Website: lowes
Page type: billing-address
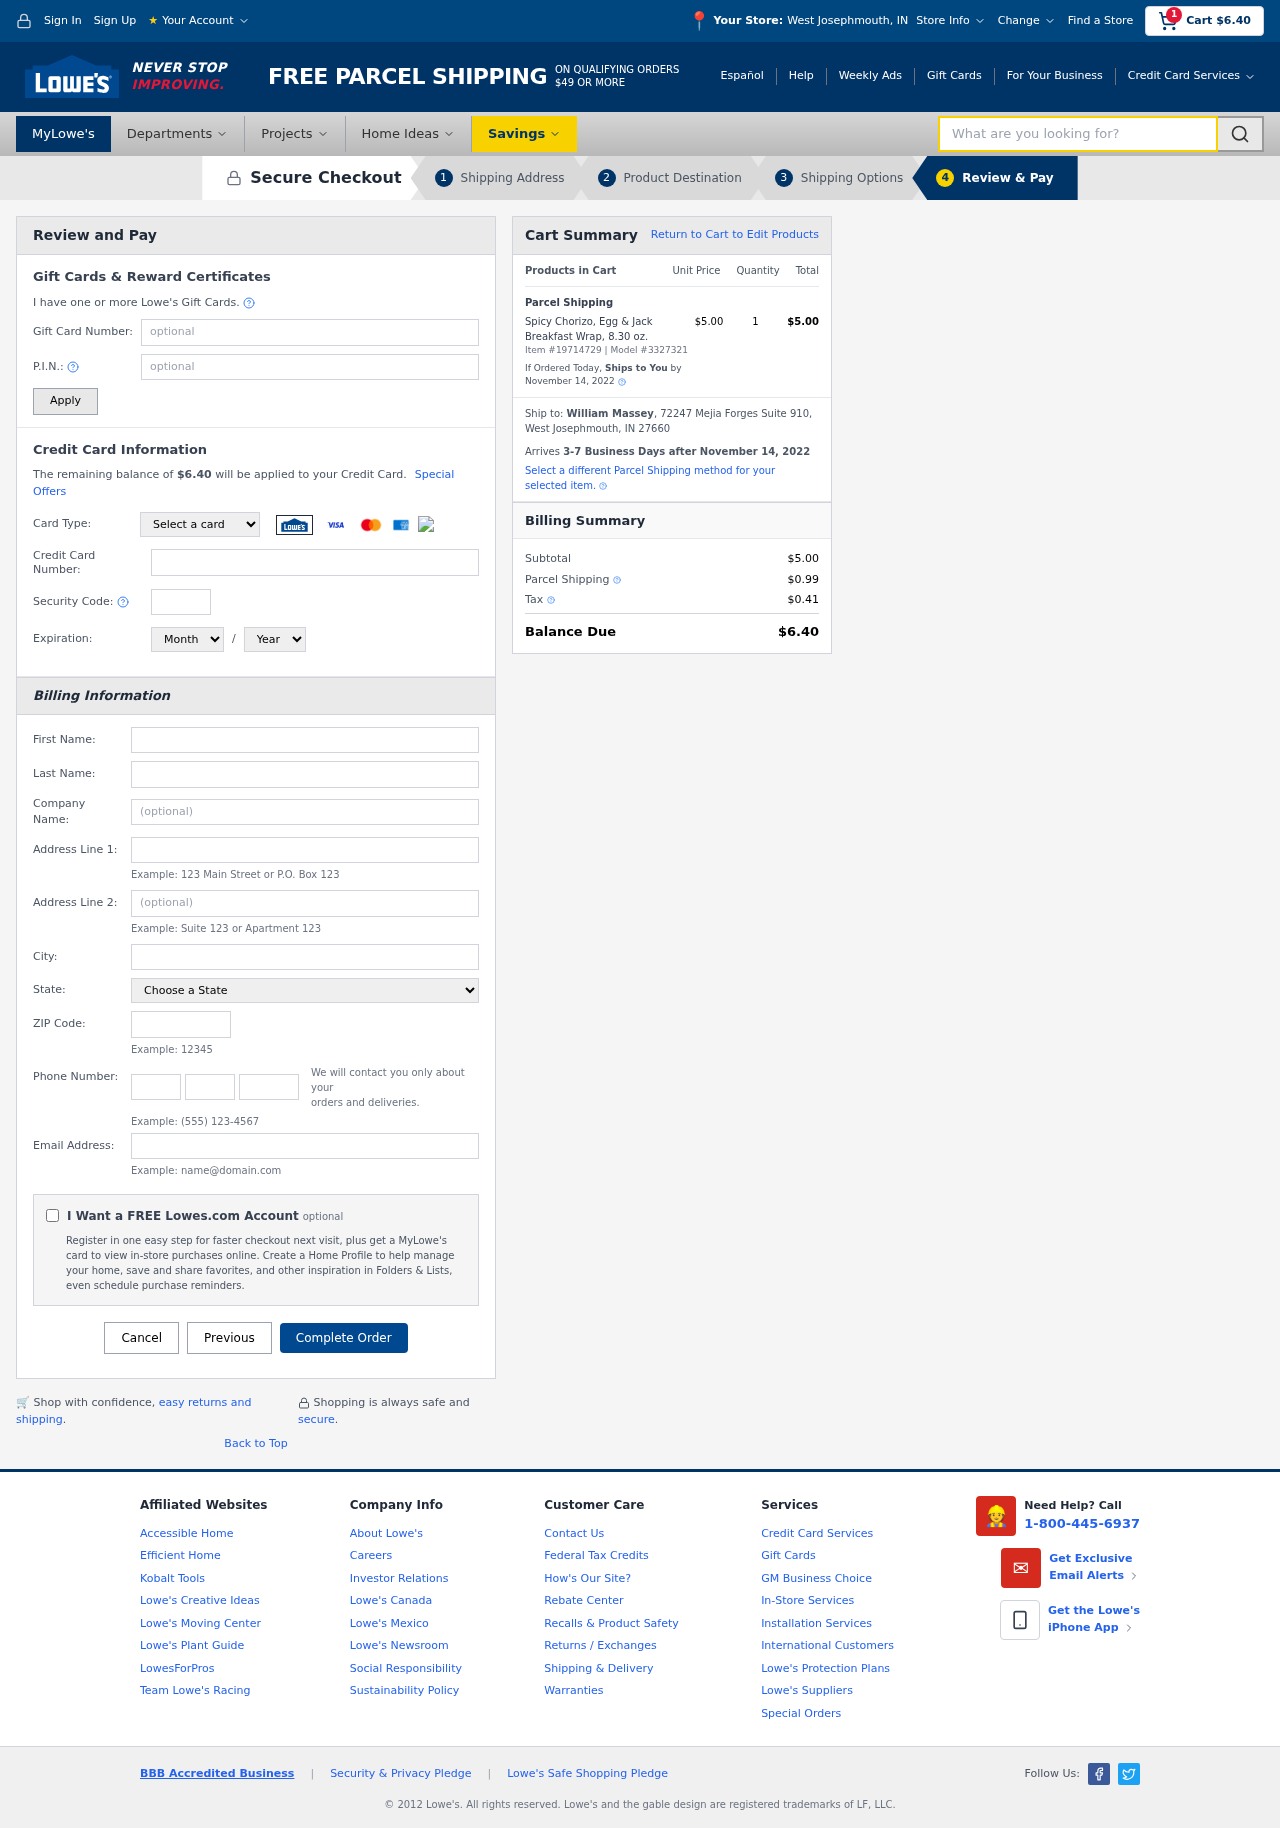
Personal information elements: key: PII_CARD_CVV
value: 3040
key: PII_CARD_EXPIRY_MONTH
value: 06
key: PII_CARD_EXPIRY_YEAR
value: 30
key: PII_CARD_NUMBER
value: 3734 1138 2543 666
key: PII_CARD_TYPE
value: American Express
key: PII_CITY
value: West Josephmouth
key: PII_CITY_STATE
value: West Josephmouth, IN
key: PII_EMAIL
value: william_massey@yahoo.com
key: PII_FIRSTNAME
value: William
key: PII_FULLNAME
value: William Massey
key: PII_LASTNAME
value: Massey
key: PII_PHONE_AREA
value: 753
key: PII_PHONE_PREFIX
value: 309
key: PII_PHONE_SUFFIX
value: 6545
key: PII_POSTCODE
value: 27660
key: PII_STATE
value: Indiana
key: PII_STREET
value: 72247 Mejia Forges Suite 910
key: PII_STREET2
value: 187 Thomas Gardens
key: PII_CITY_STATE_ZIP
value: West Josephmouth, IN 27660
Product elements: key: PRODUCT1_NAME
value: Spicy Chorizo, Egg & Jack Breakfast Wrap, 8.30 oz.
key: PRODUCT1_PRICE
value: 5
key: PRODUCT1_QUANTITY
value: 1
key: PRODUCT_ITEM_NUMBER
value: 19714729
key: PRODUCT_MODEL_NUMBER
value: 3327321
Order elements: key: ORDER_SUBTOTAL
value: $6.40
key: ORDER_TOTAL
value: $6.40
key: ORDER_SHIPPING_DATE
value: November 14, 2022
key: ORDER_SUBTOTAL
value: $5.00
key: ORDER_DELIVERY_DATE
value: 3-7 Business Days after November 14, 2022
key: ORDER_SHIPPING_DATE2
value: November 14, 2022
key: ORDER_SUBTOTAL2
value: $5.00
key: ORDER_SHIPPING_COST
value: $0.99
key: ORDER_TAX
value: $0.41
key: ORDER_TOTAL2
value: $6.40
Search elements: key: HEADER_SEARCH
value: What are you looking for?